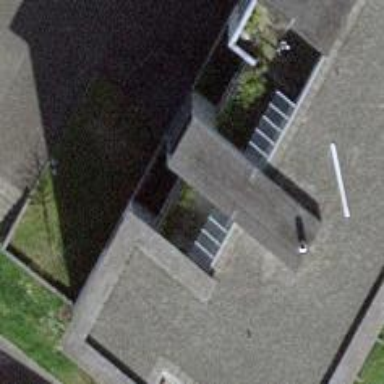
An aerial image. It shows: View of roof of building.